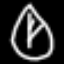
Label: leaf